Field crop: maize
Growth stage: 1
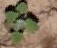
Species: chenopodium